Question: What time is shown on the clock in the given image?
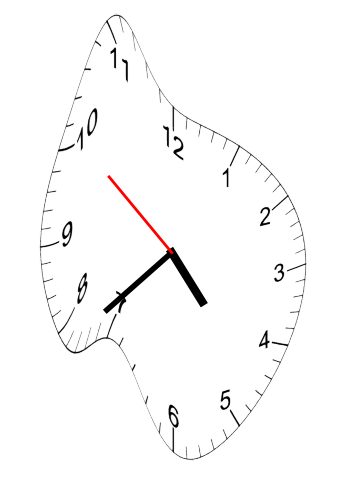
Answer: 04:37:51